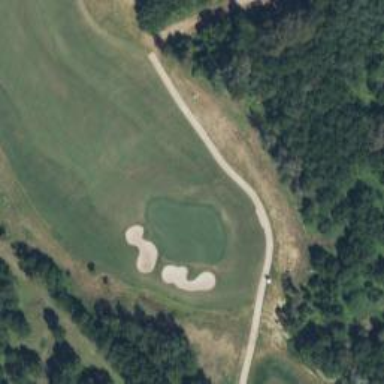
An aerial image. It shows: Golf hole.